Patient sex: F
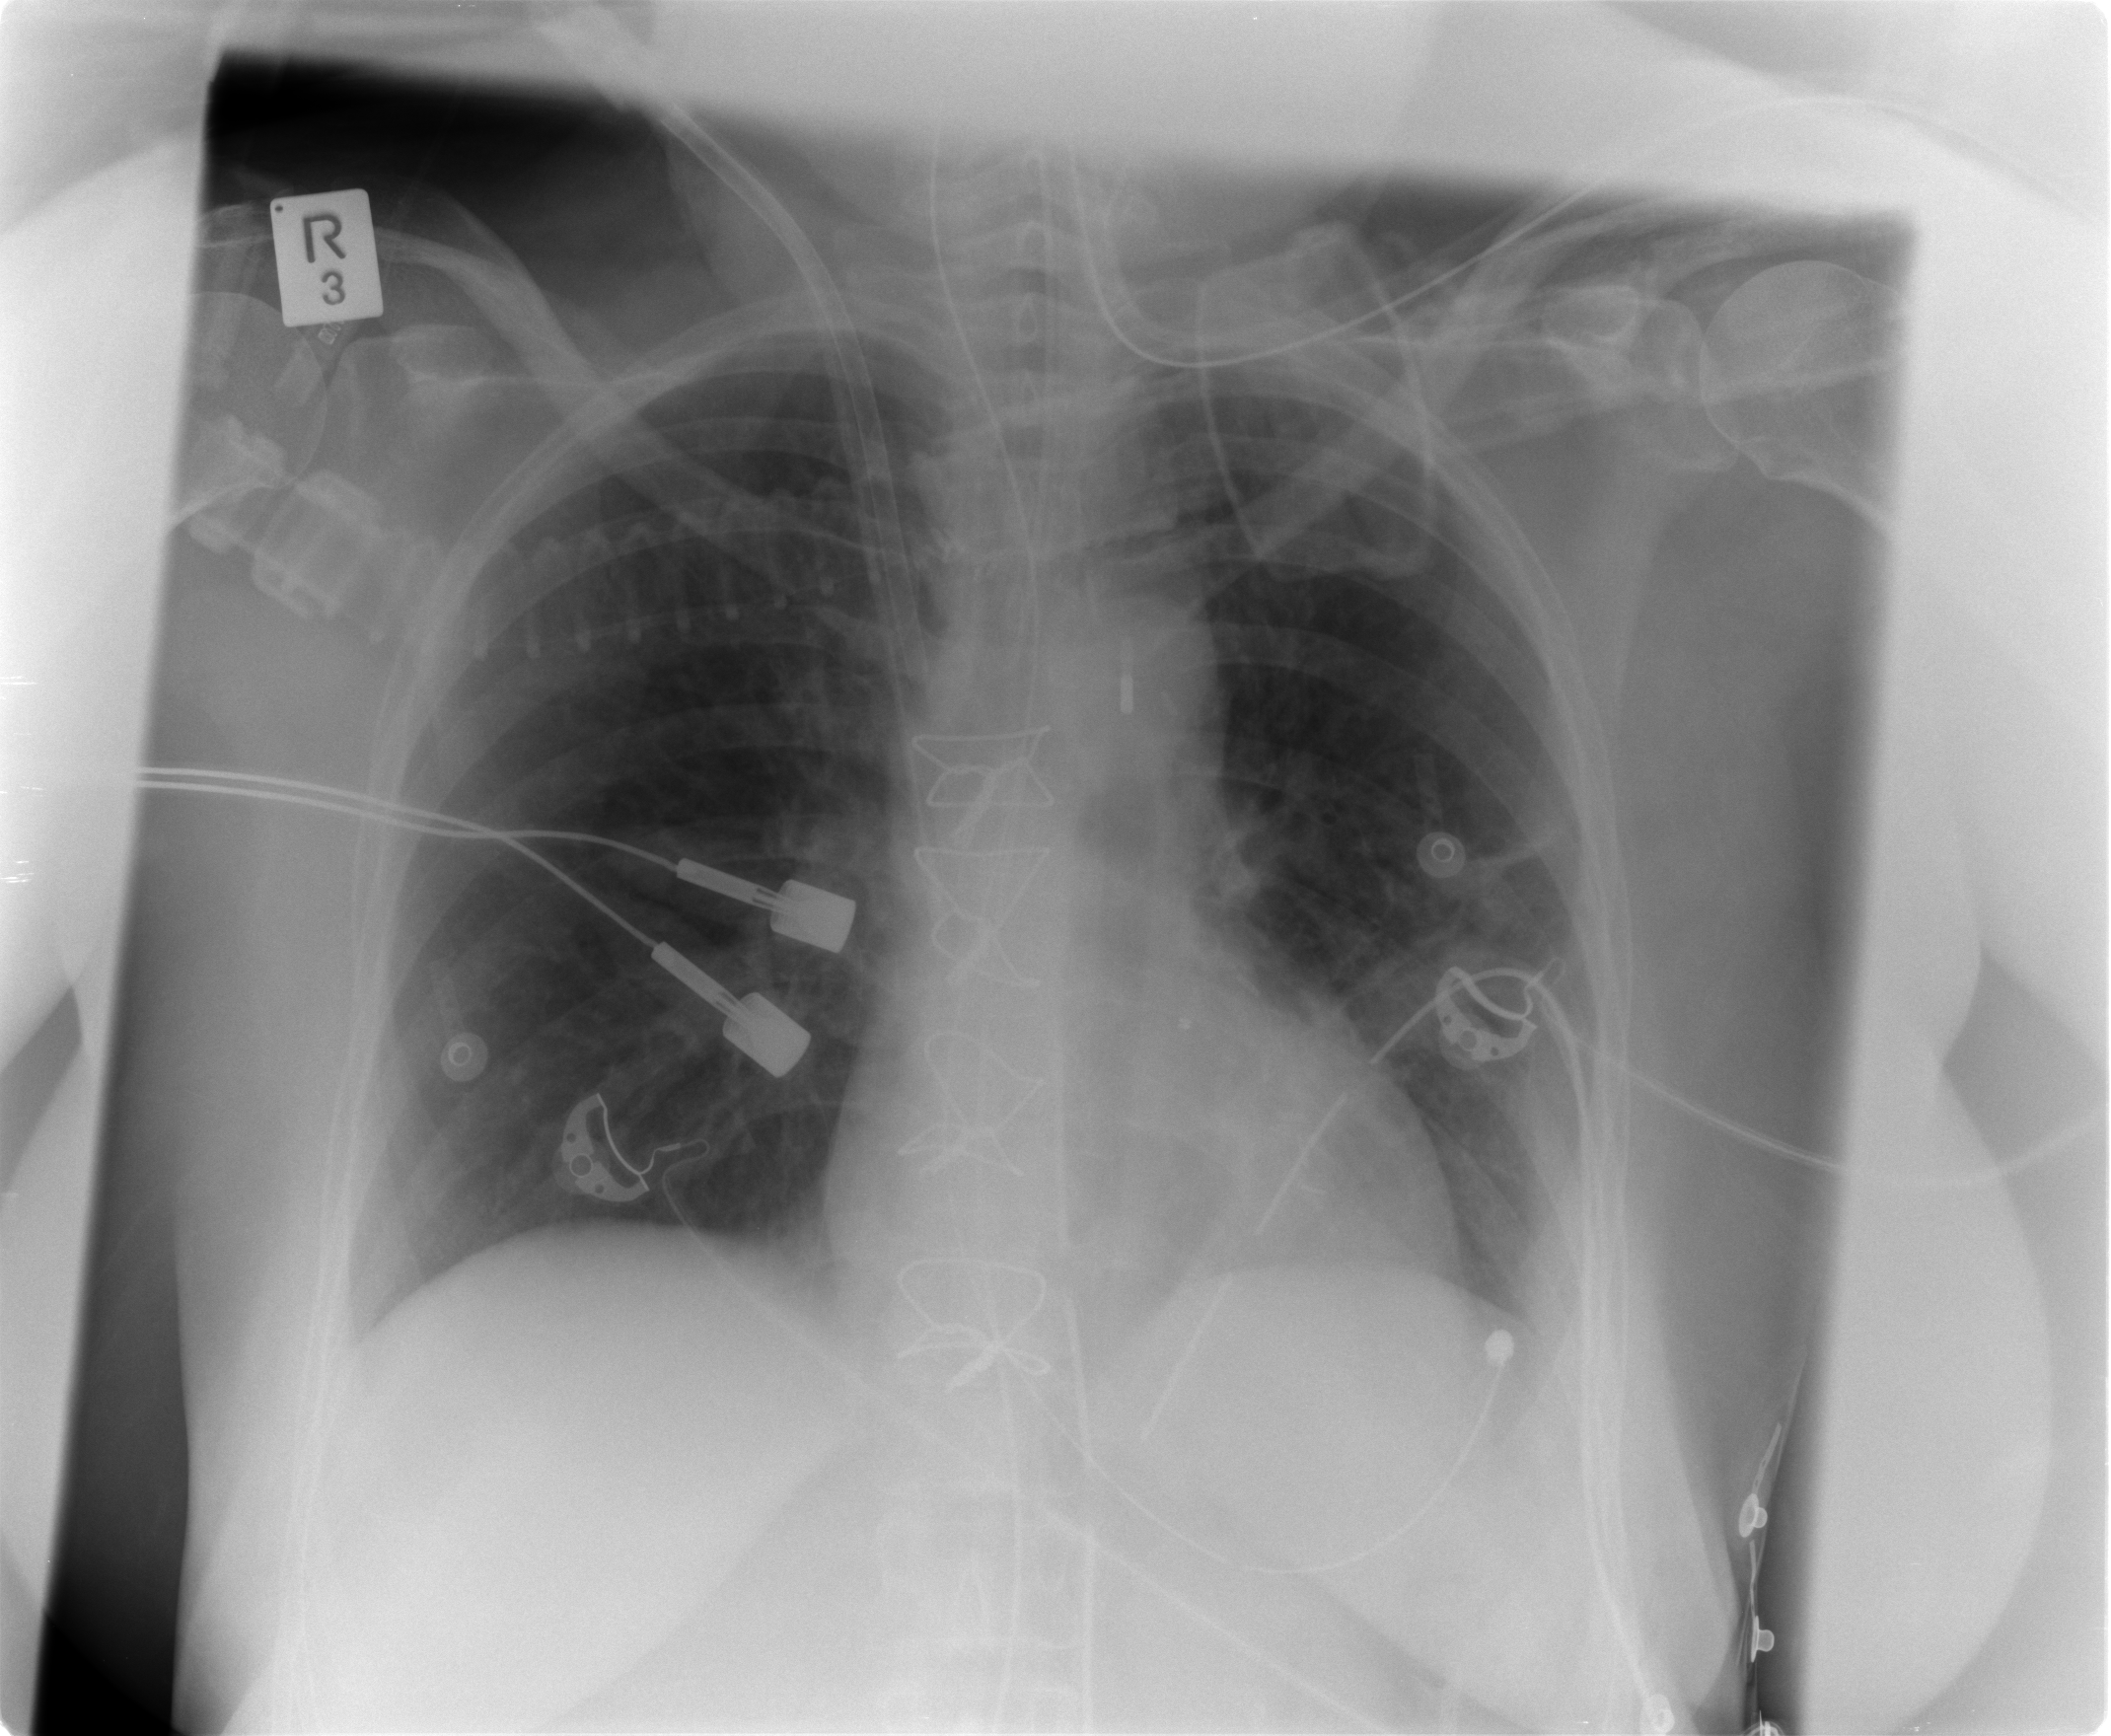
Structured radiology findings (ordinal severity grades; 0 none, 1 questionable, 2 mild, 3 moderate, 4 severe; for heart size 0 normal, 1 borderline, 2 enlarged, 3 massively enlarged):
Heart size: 0
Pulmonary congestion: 0
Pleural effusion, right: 0
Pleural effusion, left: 1
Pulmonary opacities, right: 0
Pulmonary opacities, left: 0
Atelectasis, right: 0
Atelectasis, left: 1